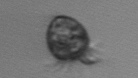
Label: Ciliophora